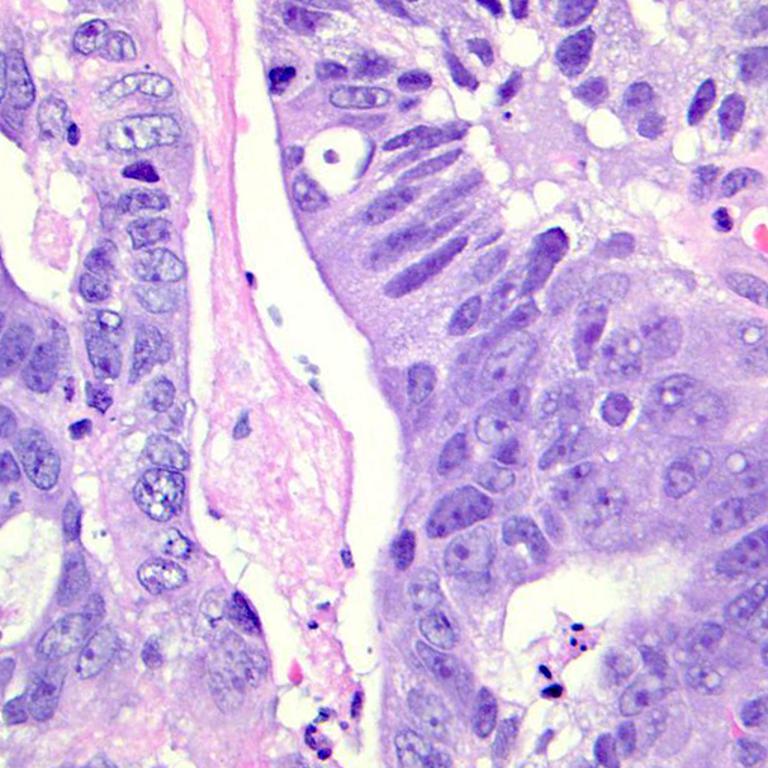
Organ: colon
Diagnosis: adenocarcinomas